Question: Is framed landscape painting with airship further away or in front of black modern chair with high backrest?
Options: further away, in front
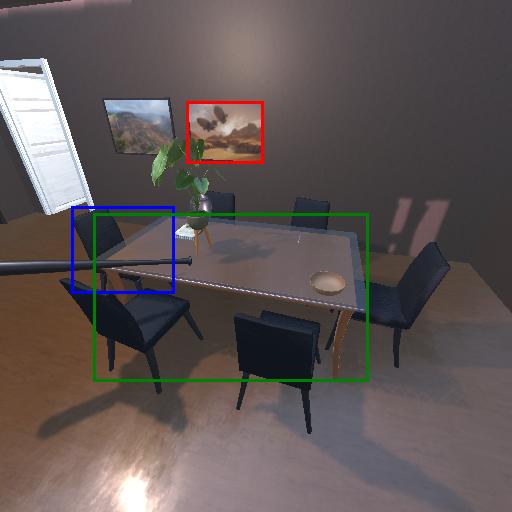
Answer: further away